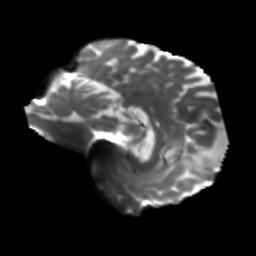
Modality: T2w
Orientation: sagittal
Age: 71
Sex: female
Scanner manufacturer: siemens
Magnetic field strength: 3 T
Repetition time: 5.25 s
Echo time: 0.08 s